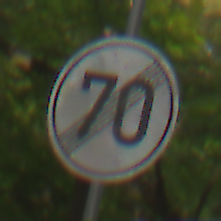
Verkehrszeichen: EndeGeschwindigkeit70
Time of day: MorningAfternoon
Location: Outdoor (RoadRail)
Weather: Clear
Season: NotSpecified
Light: Natural